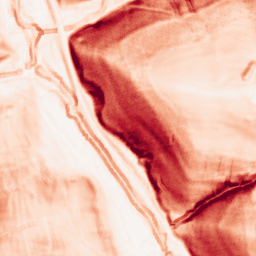
Category: morphological
Decomposition family: morphological_square
Decomposition parameters: operation: gradient
size: 5
Upsampling method: bicubic_3x
Upsampling parameters: scale: 3
Upsampling scale: 3